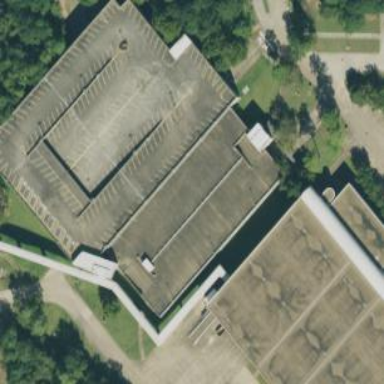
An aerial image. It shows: Multi-storey parking building.